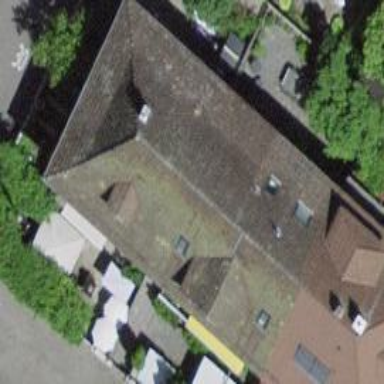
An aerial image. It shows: Building with hipped roof made of roof tiles.